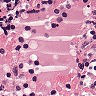
Metastatic tissue present: no